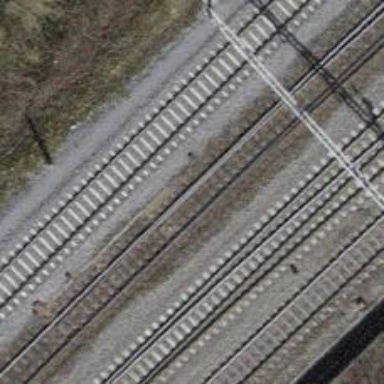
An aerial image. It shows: Railway switch.